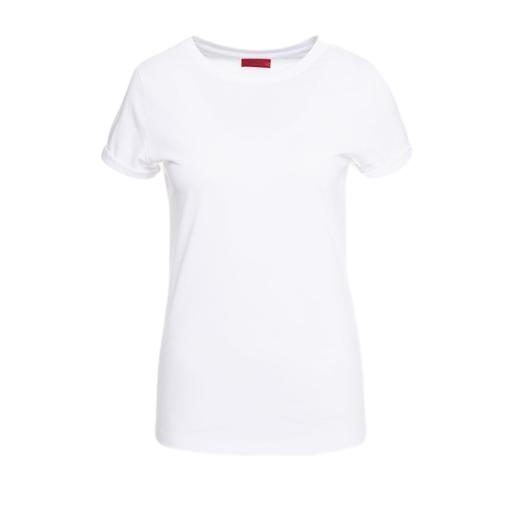
white cap-sleeve t-shirt, white women's t-shirt, white woman's tee, white background